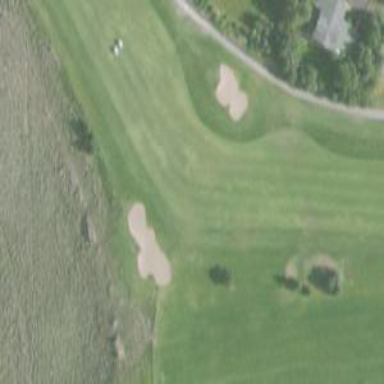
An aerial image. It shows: Golf hole.